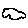
Label: cloud